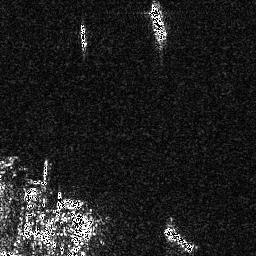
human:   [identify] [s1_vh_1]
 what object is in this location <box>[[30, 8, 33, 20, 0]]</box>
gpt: <ref>1 small ship at the top</ref>

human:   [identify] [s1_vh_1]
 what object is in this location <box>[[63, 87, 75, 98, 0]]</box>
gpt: <ref>1 medium ship at the bottom</ref>

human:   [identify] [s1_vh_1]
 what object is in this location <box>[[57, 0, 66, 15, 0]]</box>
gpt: <ref>1 medium ship at the top</ref>